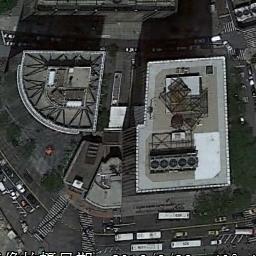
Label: commercial_area